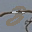
Label: 8